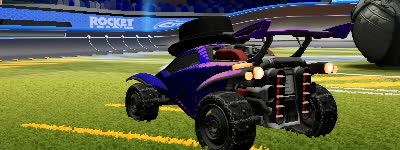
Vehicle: octane